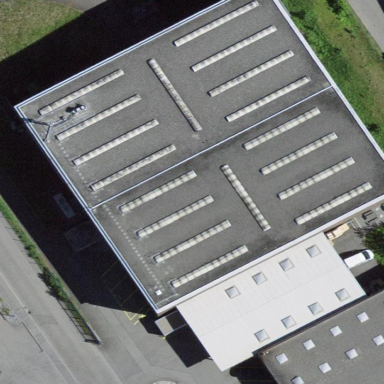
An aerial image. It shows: Industrial building.